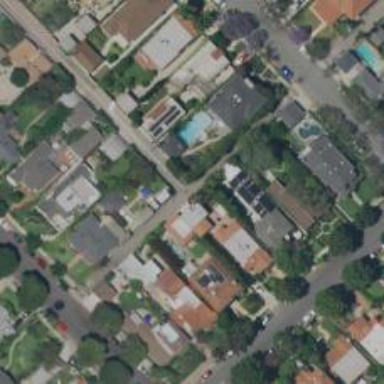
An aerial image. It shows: Asphalt alley serving residential properties.